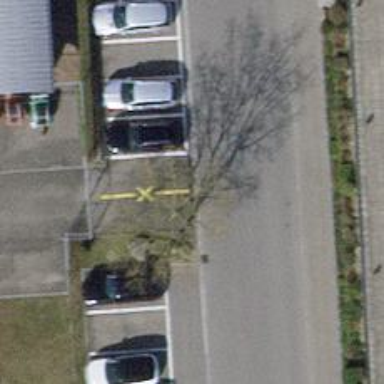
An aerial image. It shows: Bollard.